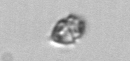
Label: Heterocapsa_rotundata